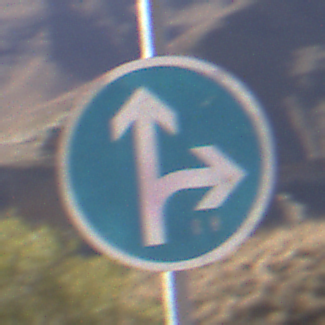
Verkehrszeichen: VorgeschriebeneFahrtrichtungGeradeausOderRechts
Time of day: MorningAfternoon
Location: Outdoor (Nature)
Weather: Clear
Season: NotSpecified
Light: Natural